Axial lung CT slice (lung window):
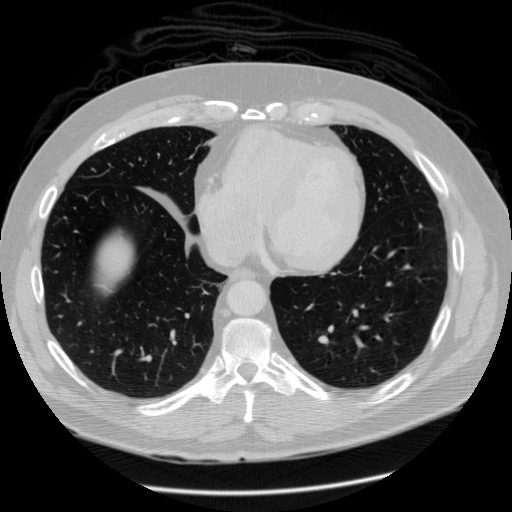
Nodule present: no